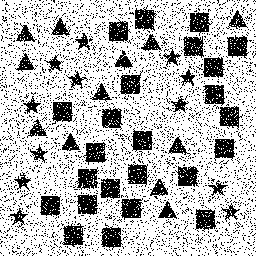
Squares: 24
Triangles: 12
Stars: 12
Total shapes: 48